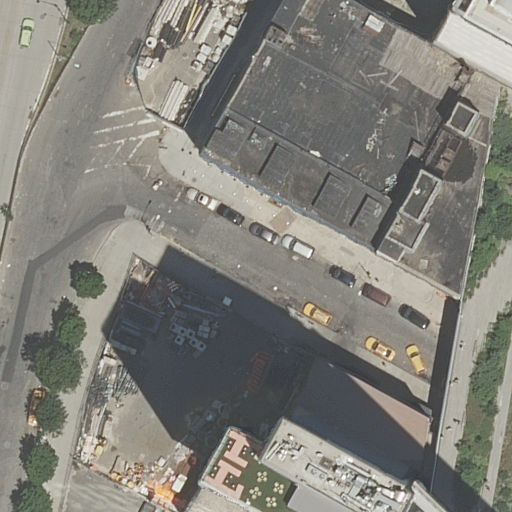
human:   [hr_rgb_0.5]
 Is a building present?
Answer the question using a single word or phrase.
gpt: yes

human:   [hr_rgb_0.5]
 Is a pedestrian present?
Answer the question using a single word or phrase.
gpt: yes

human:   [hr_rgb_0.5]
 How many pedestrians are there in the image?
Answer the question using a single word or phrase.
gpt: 2

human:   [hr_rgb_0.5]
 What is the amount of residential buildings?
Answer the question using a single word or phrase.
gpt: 6

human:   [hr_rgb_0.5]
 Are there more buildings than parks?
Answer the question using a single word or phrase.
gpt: yes

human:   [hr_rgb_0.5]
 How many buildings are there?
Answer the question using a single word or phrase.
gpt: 6

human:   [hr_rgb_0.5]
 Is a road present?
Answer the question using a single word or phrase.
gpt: yes

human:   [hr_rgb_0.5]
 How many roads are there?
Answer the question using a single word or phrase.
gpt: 10

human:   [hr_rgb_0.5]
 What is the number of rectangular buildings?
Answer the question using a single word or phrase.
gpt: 4

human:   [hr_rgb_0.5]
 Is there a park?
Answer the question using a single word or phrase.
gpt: yes

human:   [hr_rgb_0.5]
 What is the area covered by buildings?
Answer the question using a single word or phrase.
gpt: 5601m2

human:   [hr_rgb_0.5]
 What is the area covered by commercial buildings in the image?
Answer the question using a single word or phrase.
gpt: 0m2

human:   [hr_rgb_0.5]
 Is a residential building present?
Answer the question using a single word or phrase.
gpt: yes

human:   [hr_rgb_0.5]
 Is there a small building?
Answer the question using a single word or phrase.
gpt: yes

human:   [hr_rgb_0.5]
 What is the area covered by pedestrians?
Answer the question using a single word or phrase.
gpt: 430m2

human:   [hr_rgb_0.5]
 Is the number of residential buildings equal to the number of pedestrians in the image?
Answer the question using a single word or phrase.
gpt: no

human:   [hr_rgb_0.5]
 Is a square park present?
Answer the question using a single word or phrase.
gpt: no

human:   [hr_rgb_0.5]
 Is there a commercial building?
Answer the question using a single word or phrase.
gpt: no

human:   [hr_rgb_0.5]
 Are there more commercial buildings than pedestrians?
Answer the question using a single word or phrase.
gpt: no

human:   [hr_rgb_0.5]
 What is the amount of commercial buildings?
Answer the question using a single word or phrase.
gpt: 0

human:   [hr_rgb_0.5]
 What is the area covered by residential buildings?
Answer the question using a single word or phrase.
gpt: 5601m2

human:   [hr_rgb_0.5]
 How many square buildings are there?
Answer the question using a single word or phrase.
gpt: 0

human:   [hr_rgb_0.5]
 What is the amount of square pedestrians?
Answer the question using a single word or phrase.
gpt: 0

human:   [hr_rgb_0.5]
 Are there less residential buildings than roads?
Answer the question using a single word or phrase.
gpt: yes

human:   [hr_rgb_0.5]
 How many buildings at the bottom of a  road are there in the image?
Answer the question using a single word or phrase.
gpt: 4

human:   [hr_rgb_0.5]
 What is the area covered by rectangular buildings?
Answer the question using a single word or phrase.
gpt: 1073m2

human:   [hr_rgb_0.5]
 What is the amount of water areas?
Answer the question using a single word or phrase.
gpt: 0

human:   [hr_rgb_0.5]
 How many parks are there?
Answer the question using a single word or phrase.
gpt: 1

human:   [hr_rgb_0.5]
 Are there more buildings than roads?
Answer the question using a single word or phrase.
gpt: no

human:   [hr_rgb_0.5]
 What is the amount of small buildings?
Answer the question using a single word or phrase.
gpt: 1

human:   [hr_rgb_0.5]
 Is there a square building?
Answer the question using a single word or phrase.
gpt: no

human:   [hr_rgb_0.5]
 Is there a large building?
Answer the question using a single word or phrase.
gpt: yes

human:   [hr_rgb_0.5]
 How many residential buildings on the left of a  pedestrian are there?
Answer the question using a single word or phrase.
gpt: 3

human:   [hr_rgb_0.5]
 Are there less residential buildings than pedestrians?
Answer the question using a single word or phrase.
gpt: no

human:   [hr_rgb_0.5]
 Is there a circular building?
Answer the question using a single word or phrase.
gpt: no

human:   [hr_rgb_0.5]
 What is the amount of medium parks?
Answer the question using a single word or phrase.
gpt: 0

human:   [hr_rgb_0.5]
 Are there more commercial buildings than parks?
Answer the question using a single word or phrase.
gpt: no

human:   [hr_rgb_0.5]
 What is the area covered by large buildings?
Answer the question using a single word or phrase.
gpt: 4527m2

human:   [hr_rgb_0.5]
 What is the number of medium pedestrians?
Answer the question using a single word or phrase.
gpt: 1

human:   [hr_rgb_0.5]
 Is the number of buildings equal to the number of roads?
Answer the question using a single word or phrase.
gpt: no

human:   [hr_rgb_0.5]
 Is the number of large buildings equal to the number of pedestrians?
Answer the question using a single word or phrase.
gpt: yes

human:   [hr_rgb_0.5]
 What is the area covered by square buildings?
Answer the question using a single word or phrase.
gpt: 0m2

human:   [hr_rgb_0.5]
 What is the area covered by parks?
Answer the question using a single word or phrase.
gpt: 2188m2

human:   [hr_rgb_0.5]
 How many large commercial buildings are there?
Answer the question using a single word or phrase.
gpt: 0

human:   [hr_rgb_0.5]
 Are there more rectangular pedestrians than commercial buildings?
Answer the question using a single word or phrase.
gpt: yes

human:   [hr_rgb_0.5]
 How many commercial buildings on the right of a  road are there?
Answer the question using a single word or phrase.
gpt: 0

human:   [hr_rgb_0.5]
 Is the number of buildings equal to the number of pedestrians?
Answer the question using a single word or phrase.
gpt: no

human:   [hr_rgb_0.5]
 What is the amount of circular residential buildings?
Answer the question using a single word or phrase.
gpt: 0

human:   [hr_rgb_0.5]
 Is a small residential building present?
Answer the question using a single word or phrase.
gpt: yes

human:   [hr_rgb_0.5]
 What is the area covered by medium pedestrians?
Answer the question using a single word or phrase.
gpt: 426m2

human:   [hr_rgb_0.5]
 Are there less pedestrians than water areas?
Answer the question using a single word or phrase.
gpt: no

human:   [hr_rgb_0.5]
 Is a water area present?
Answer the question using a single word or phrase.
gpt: no

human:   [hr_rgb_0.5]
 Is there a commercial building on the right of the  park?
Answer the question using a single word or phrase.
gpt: no

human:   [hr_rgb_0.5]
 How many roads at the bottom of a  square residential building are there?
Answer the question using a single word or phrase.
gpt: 0

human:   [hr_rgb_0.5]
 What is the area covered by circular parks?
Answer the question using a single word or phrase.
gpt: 0m2

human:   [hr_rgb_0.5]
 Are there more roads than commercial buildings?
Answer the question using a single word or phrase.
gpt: yes

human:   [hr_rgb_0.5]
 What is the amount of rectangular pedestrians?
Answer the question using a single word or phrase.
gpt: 1

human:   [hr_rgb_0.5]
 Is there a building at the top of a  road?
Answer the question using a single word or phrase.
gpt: yes

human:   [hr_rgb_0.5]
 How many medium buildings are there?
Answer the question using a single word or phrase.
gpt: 3

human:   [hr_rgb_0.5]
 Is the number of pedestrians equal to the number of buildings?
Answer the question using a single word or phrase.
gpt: no

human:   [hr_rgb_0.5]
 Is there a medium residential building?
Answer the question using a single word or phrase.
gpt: yes

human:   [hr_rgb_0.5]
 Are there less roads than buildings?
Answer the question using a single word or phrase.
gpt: no

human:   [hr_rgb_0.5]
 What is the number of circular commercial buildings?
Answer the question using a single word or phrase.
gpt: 0

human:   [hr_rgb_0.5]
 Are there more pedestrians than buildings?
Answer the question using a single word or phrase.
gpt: no